Question: I want to show a rollover popup on click of some picture links on a page as shown below..

In the above case, the popup will be shown on click of each of the 6 links..
Now I know this can be done by using position:absolute in the CSS and accordingly setting it for fixed layouts...
But in my case, I have a fluid layout (all in %) and the layout shrinks/expands as the browser is resized..So I wanted to know how I can create the popup in such a way that even if the browser gets resized, the positioning of the popup does not get affected (relatively speaking)
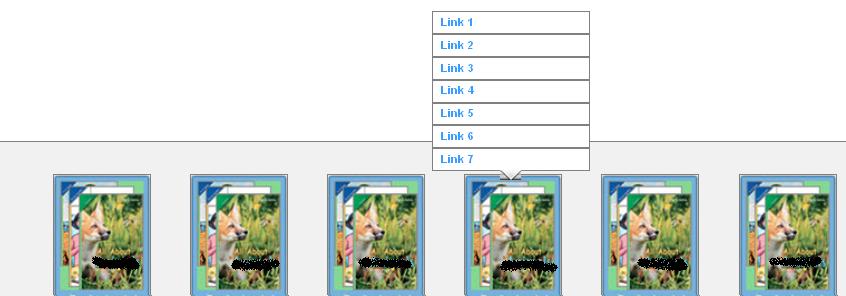
Answer: Wrap the popups and picture links in some divs. Set 'position: relative' to the wrapper div and play with 'position: absolute' on the popup element. This way the top and left attributes will be offset to the wrapper div, not the document.
JsFiddle example:
<URL>
Further reading: <URL>